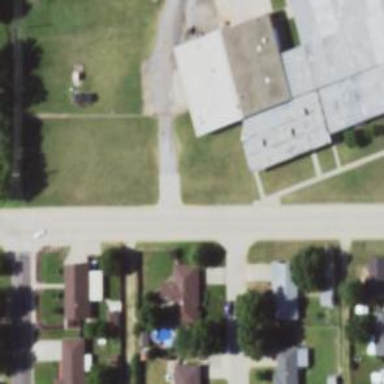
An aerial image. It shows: Alley classified as service road.